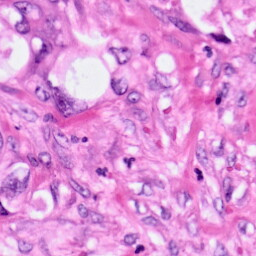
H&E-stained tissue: Pancreatic